Field crop: maize
Growth stage: 2
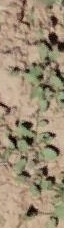
Species: convolvulus